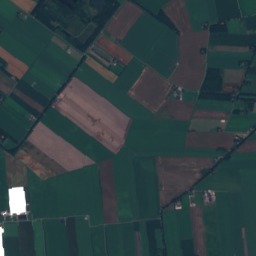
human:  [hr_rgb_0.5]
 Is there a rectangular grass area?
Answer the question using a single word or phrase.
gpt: yes

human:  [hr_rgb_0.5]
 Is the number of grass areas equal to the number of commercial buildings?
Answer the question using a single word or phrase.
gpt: no

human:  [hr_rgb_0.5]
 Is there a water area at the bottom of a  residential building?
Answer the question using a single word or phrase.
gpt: yes

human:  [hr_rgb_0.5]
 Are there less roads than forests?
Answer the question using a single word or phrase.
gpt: yes

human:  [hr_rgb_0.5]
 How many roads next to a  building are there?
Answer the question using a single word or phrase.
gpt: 27

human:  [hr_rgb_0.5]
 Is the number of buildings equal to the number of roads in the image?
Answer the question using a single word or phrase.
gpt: no

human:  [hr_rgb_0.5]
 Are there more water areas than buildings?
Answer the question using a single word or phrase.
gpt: no

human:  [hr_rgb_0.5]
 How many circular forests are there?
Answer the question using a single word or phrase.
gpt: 0

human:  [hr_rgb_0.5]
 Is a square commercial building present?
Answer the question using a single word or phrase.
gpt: no

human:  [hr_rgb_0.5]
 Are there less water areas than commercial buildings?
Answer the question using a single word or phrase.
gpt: no

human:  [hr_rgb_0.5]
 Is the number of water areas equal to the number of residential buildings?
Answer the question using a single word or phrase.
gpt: no

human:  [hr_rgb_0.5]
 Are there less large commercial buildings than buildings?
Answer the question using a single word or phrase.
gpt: yes

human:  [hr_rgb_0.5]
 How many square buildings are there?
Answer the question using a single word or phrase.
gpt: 2

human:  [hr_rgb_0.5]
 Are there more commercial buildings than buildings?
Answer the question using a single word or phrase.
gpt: no

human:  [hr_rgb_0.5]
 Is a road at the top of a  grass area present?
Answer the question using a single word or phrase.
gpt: yes

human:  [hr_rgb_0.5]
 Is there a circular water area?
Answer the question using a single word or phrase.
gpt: no

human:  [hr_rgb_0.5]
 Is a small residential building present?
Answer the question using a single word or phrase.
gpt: yes

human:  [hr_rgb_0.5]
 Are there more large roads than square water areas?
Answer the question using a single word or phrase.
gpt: no

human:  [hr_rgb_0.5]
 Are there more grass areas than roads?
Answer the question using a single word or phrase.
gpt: yes

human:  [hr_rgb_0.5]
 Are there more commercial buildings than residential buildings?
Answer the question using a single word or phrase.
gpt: no

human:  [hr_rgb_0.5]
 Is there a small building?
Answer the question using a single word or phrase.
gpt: yes

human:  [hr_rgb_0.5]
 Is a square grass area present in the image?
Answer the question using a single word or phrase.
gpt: no

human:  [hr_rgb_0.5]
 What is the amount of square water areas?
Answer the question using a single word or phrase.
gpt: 0

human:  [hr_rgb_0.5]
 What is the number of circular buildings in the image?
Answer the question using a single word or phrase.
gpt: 2

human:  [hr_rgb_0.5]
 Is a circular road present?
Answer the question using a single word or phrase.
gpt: no

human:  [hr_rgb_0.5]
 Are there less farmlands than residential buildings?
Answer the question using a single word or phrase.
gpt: yes

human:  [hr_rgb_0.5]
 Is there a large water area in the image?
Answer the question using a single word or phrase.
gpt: yes

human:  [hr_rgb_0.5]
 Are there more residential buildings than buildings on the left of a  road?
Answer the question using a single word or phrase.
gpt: no

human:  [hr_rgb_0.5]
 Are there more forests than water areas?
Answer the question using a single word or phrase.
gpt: yes

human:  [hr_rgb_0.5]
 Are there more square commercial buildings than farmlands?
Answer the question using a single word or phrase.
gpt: no

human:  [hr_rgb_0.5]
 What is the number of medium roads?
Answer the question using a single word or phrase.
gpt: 0

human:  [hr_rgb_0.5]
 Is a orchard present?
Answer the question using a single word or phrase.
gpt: yes

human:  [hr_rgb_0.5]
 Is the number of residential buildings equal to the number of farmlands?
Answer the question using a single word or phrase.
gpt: no

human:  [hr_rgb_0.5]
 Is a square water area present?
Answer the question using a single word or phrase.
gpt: no

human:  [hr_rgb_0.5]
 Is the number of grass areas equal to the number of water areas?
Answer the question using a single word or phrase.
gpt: no

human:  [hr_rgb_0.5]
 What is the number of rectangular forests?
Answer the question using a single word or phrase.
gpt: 9